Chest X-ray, AP view. Patient: 30 years old, sex M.
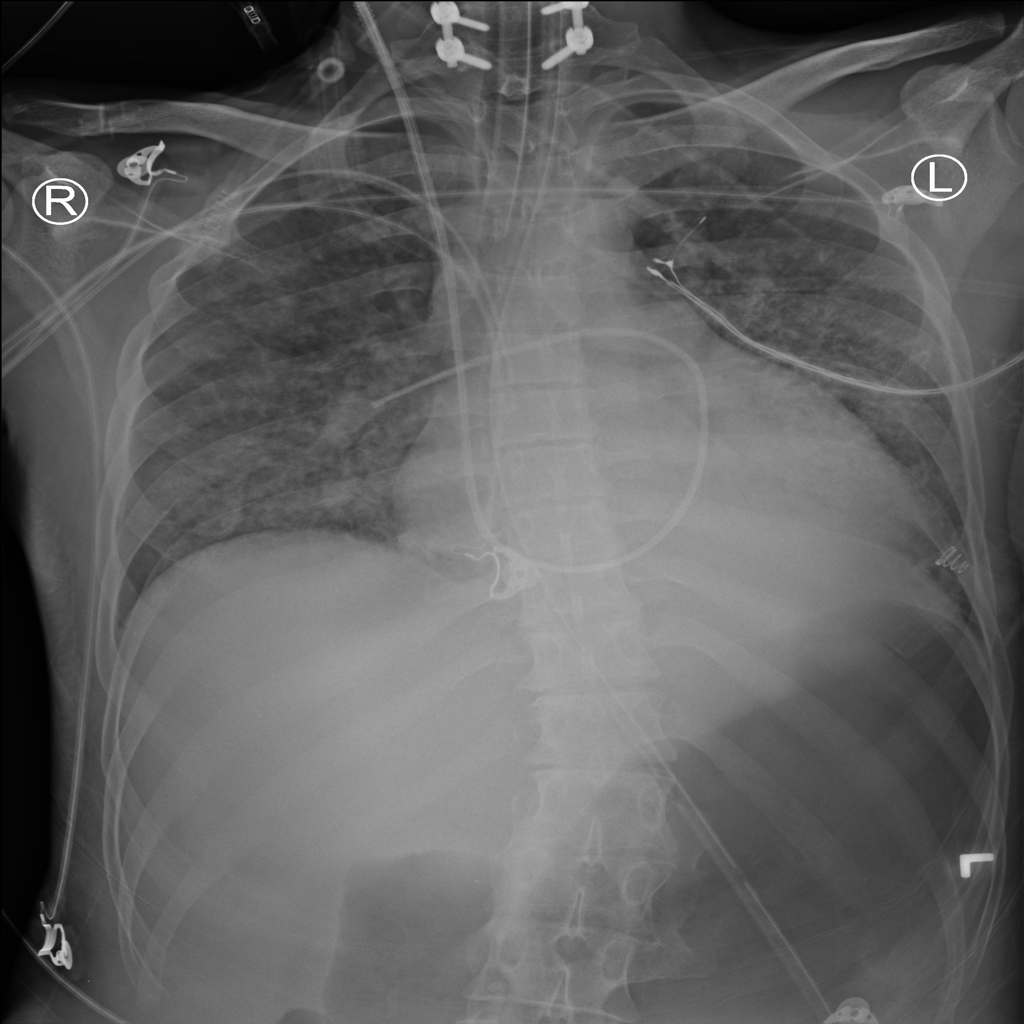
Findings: Infiltration